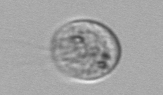
Label: Amoeba